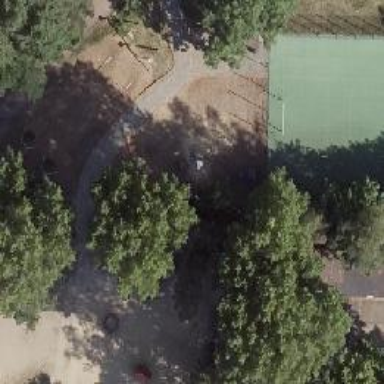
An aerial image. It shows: Playground featuring climbing frame.